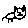
Label: cat